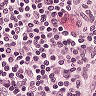
Metastatic tissue present: no